Interaction volume radius: 10 \u00c5
Interaction volume height: 20 \u00c5
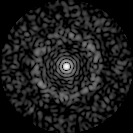
Disorder parameter: 0.8451